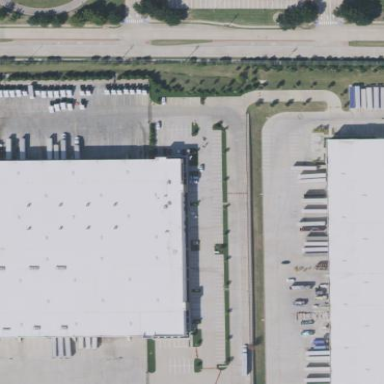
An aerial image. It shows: Warehouse building.